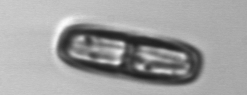
Label: Ephemera